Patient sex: M
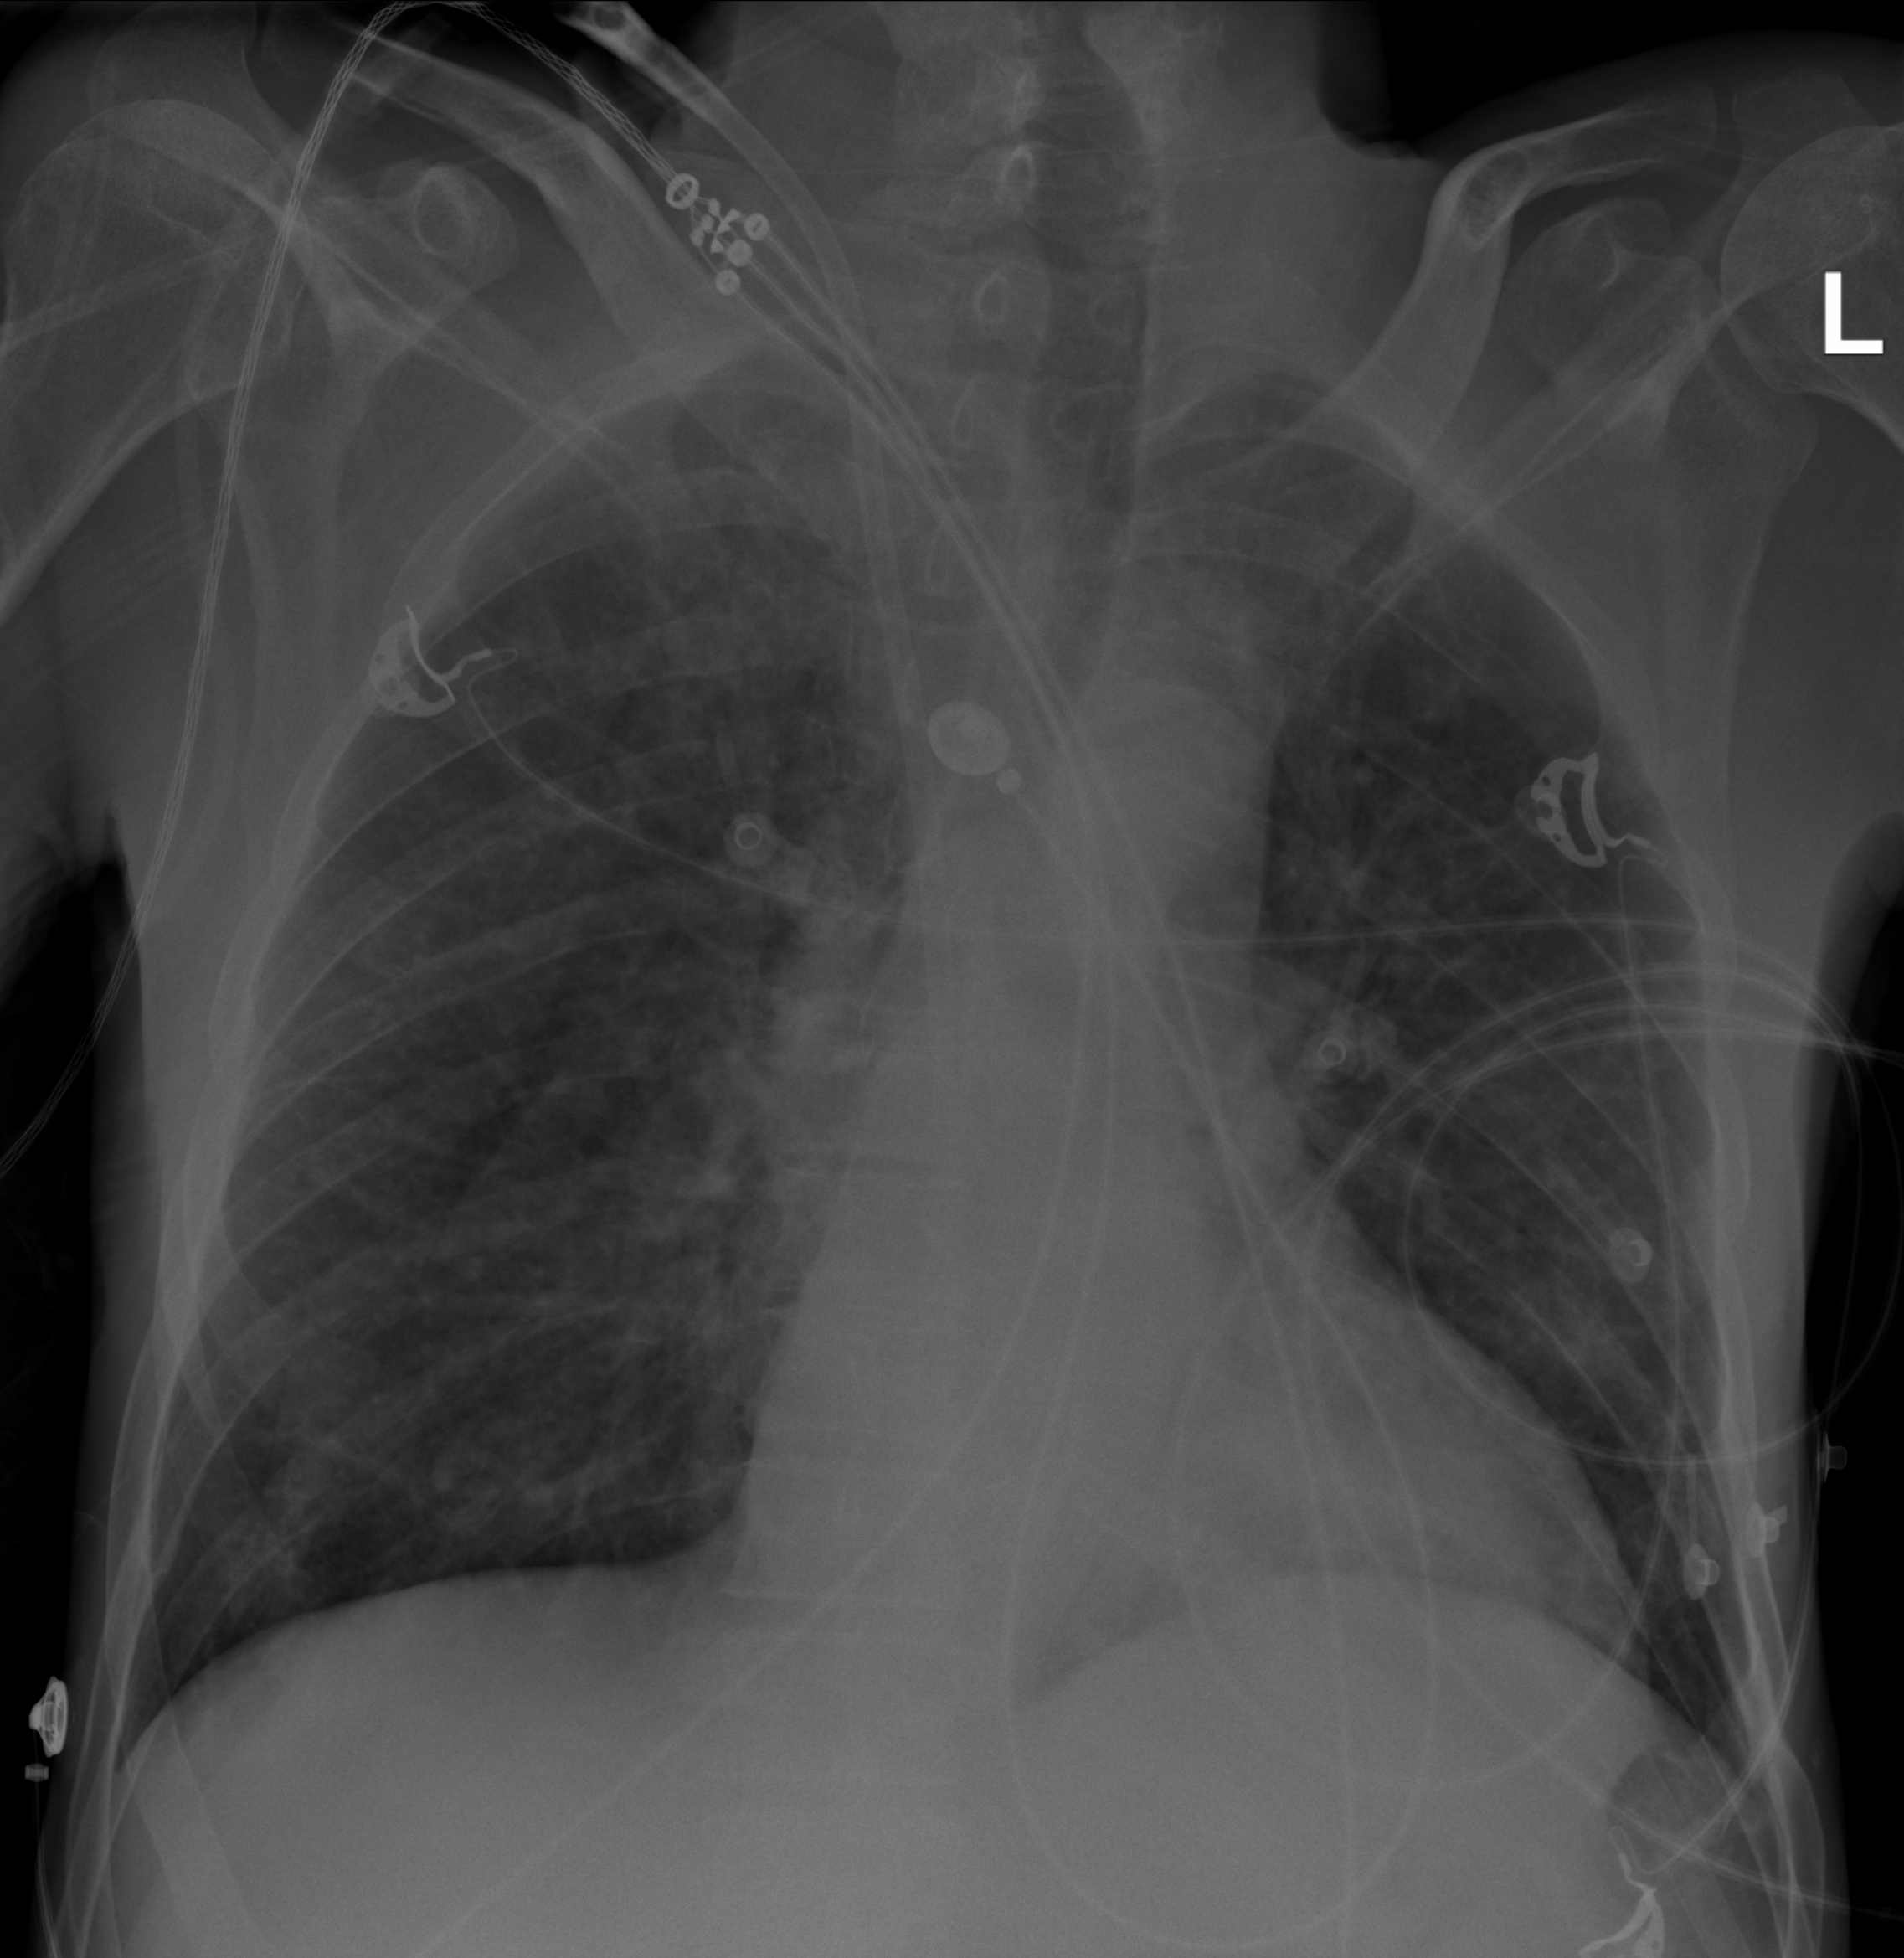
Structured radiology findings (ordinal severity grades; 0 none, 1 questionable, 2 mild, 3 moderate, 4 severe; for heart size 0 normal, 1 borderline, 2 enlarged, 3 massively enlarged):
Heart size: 0
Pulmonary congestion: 2
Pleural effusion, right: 0
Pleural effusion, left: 0
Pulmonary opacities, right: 1
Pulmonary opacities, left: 1
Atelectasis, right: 0
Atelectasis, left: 0